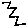
Label: zigzag